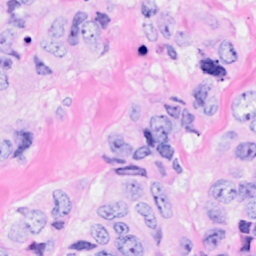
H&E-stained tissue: Breast